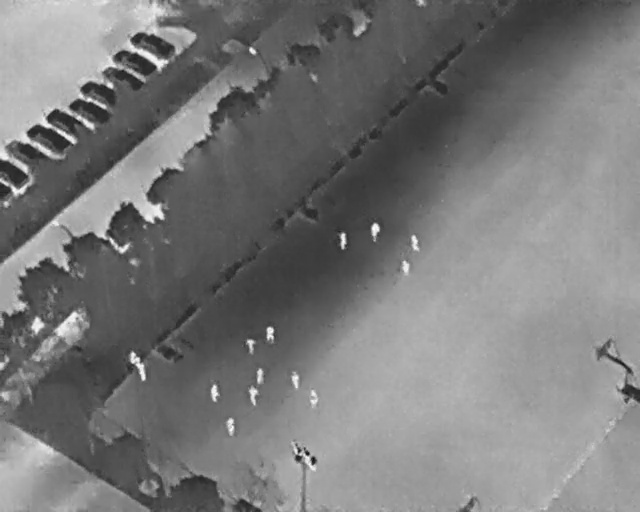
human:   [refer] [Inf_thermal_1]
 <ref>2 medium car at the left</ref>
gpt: <box>[[0, 30, 4, 37, 2], [2, 24, 6, 35, 35]]</box>

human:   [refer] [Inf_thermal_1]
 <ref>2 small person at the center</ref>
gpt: <box>[[62, 51, 64, 53, 2], [63, 46, 66, 48, 174]]</box>

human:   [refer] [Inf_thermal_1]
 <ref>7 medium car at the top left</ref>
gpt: <box>[[5, 22, 9, 32, 32], [9, 19, 12, 29, 32], [12, 17, 15, 26, 27], [13, 14, 17, 22, 27], [17, 10, 21, 20, 28], [19, 7, 22, 16, 30], [22, 3, 25, 13, 29]]</box>

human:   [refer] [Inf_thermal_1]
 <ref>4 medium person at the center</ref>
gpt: <box>[[56, 44, 60, 46, 1], [52, 45, 55, 47, 1], [40, 64, 43, 66, 2], [37, 66, 40, 68, 2]]</box>

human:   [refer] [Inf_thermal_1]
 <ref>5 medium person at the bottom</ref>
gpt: <box>[[39, 72, 42, 74, 178], [47, 76, 50, 78, 2], [37, 76, 41, 78, 2], [32, 75, 34, 77, 2], [34, 82, 37, 84, 2]]</box>

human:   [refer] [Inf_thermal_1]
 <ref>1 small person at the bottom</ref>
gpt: <box>[[45, 73, 47, 75, 2]]</box>